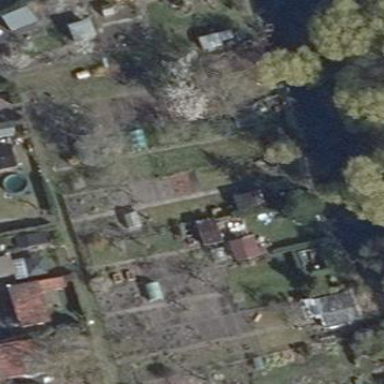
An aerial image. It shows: Allotments area.